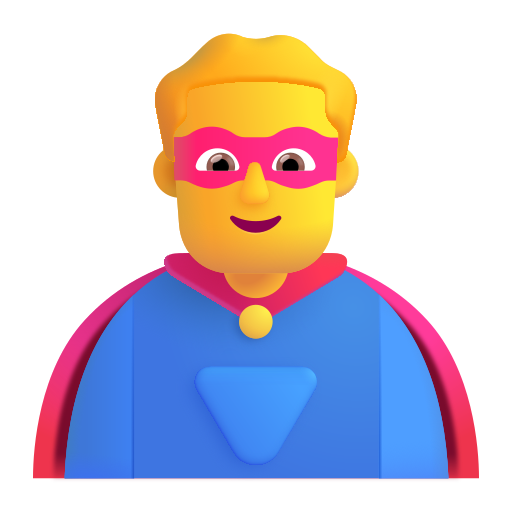
man superhero color default